Question: Using ggplot2, I can plot a boxplot superimposed with points. But the points are located on a vertical line.
'''
library(ggplot2)
example_data <- data.frame(cohort = c("ACC", "ACC", "ACC", "ACC", "ACC", "ACC", "ACC", "ACC", "ACC", "ACC", "CHOL", "CHOL", "CHOL", "CHOL", "CHOL", "CHOL", "CHOL", "CHOL", "CHOL", "CHOL", "DLBC", "DLBC", "DLBC", "DLBC", "DLBC", "DLBC", "DLBC", "DLBC", "DLBC", "DLBC"),
sample = c("A5LI", "A5JQ", "A5JP", "A5LE", "A5LG", "A5JV", "A5JD", "A5J8", "A5K8", "A5L3", "AA33", "AA30", "AA2T", "A95A", "AAZT", "A8I3", "AAV9", "A8Y4", "A8Y8", "AA31", "AAAT", "A9U4", "A7Q1", "A7DS", "A9TV", "A4D5", "A9TY", "A7CX", "A9TW", "A86F"),
count = c(50, 5, 65, 22, 18, 25, 27, 86, 24, 20, 48, 96, 60, 27, 81, 34, 43, 58, 31, 77, 160, 31, 157, 104, 84, 53, 153, 111, 278, 105))
ggplot(example_data, aes(cohort, count)) +
geom_boxplot(aes(color = cohort)) +
geom_point(aes(color = cohort)) +
scale_y_log10() +
labs(x = NULL) +
theme(axis.line.x = element_blank(), axis.ticks.x = element_blank(),
axis.text.x = element_text(angle = 45, vjust = 0.5, hjust = 0.5), legend.position = 'none')
'''
How could I reorder the points according their y values ("count" size in example_data) like this plot?

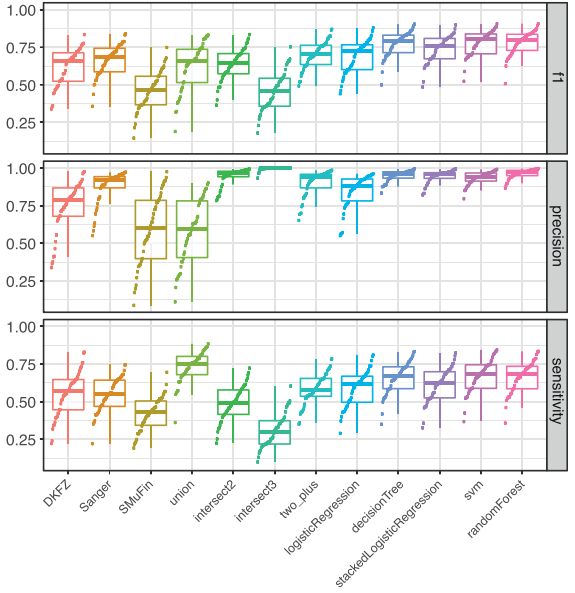
Answer: If you look at the example plot you showed of your desired output and consider the scales, there are basically two different layers:
1. Overall: The x axis as some category ("DKFZ", "Sanger", "SMuFin"...) and the y axis being some value used for the boxplot.
2. Within each boxplot: the x axis is some other continuous value and the y axis being the same value used as the y axis in the boxplot.
This means that the x axis for is different than the x axis used for the plot as a whole. You kind of want a "secondary x axis". All comments on if this is a good idea aside, I can show you the approach for how one might do this in 'ggplot2'.
A secondary x axis is not a built-in feature with 'ggplot2'; however, since one of your desired axes is categorical/discrete ('example_data$cohort') and the other axis is continuous ('example_data$count'), we can simulate this effect of two x axes with some clever formatting of facets.
The general idea is that we separate your plot into facets based on 'cohort', then within each plot we show a boxplot for the whole (grouped by 'cohort') and plot points on each facet. This means our x axis value is 'count' as well as the y axis value - I assume that in your real data the axis values would not be the same, but it works for example purposes. Then, we can use some 'theme' elements and options regarding the facet labels (referred to as 'strip.text' elements in 'ggplot2') to simulate the same look. I'm also switching to use the 'theme_classic()' by default, since otherwise you have to deal with the x gridlines that won't make sense in the final plot. If you want the vertical lines, you'll have to place them manually or programmatically based on your data.
Normally, facets are spaced apart, but I'm pushing them together via 'panel.spacing.x'.
It's useful to compare the plots side-by-side, so note that I'm using 'cowplot::plot_grid()' to arrange the old and new plots for demonstration purposes here.
One very important note is that I'm adding 'outlier.shape = NA' to the call for 'geom_boxplot()'. This is important because by default any outliers will be shown via the 'geom_boxplot()' command as points, and they would be in the "incorrect" x position. Since we're already handling the desired position for all these points, it's necessary to remove them like this.
'''
p <- # your code you shared + labs(title="Old Plot")
p1 <-
ggplot(example_data, aes(count, count)) +
geom_boxplot(aes(color=cohort), outlier.shape = NA) +
geom_point(aes(color=cohort)) +
facet_wrap(~cohort, scales='free_x', strip.position = 'bottom') +
scale_y_log10() +
labs(title='New Plot', x=NULL) +
theme_classic() +
theme(
panel.spacing.x = unit(0,'pt'),
axis.text.x = element_blank(),
strip.placement = 'outside',
strip.background = element_blank(),
axis.ticks.x = element_blank()
)
library(cowplot)
plot_grid(p, p1)
'''
<URL>